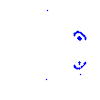
Particle: kaon